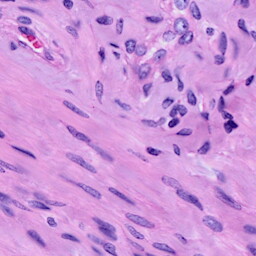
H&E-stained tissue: Cervix